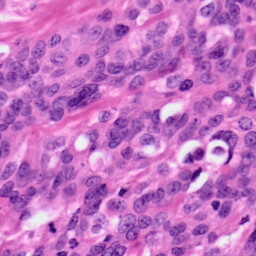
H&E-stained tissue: Ovarian